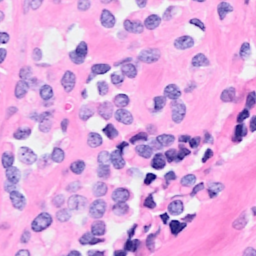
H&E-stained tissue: Breast